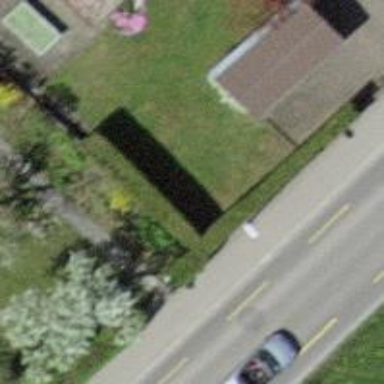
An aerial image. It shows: Hedge acting as barrier.